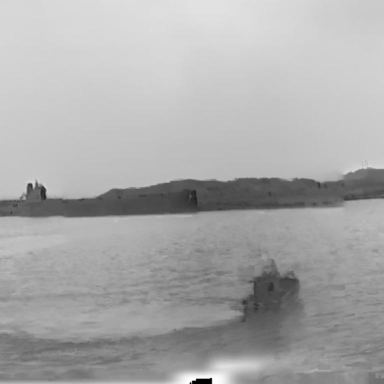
There is a bulk_carrier in the infrared image.